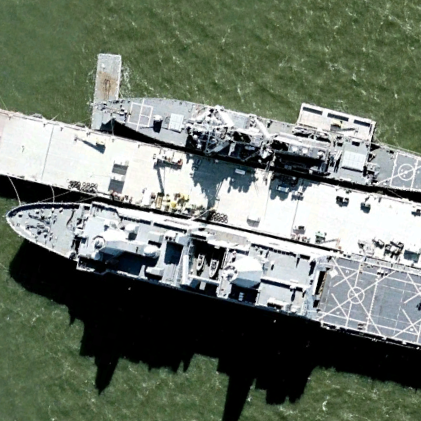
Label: San_Antonio-class_transport_dock